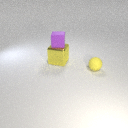
small yellow rubber sphere in front of large yellow metal cube